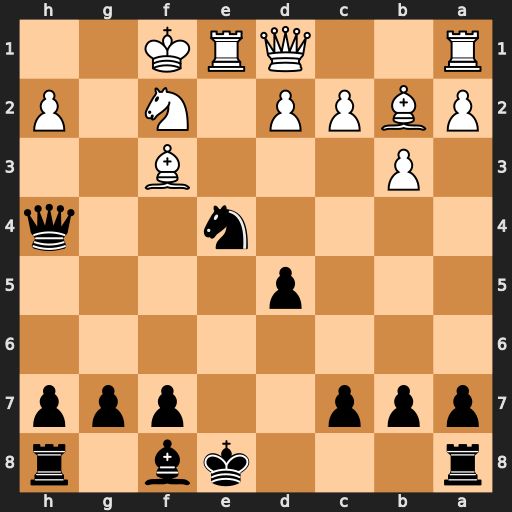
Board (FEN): r3kb1r/ppp2ppp/8/3p4/4n2q/1P3B2/PBPP1N1P/R2QRK2
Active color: b
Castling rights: kq
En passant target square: -
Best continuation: Qxf2#